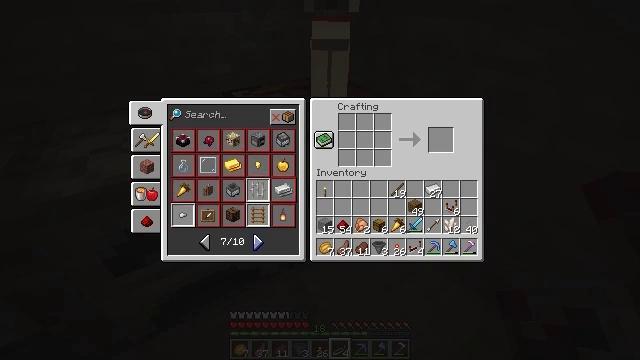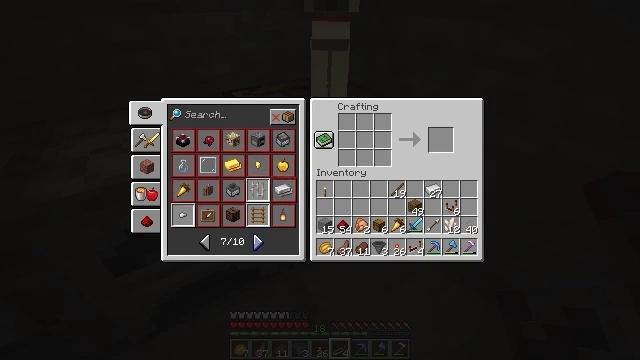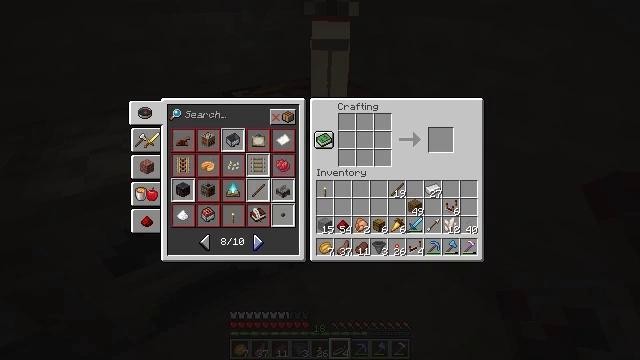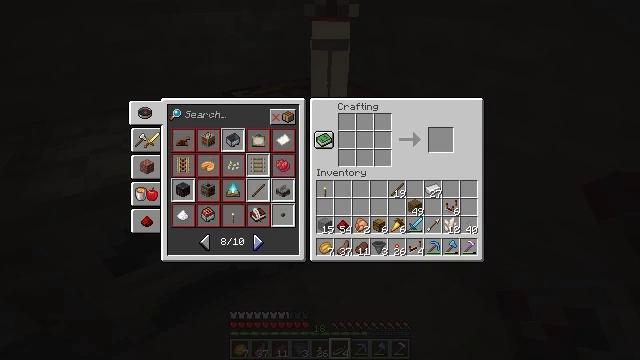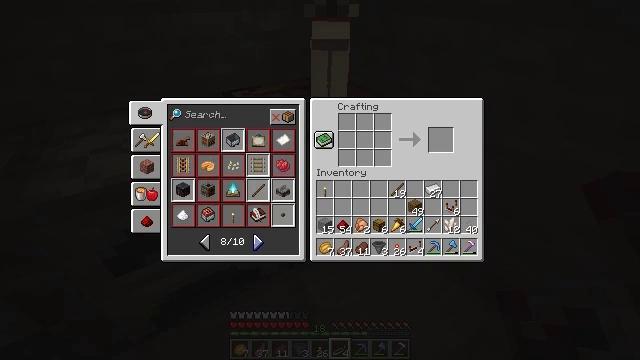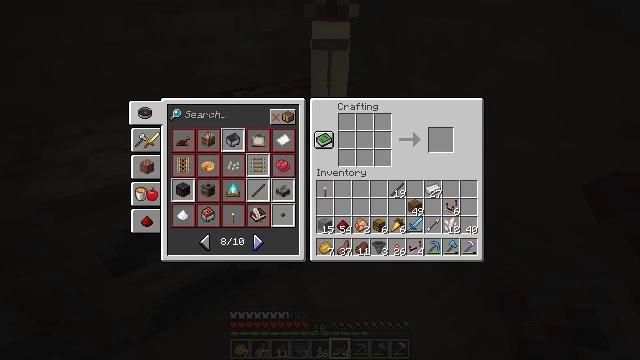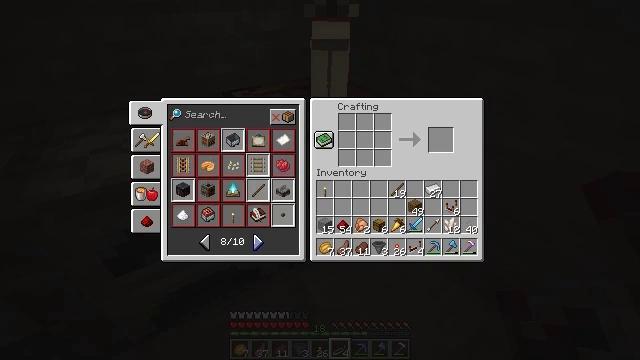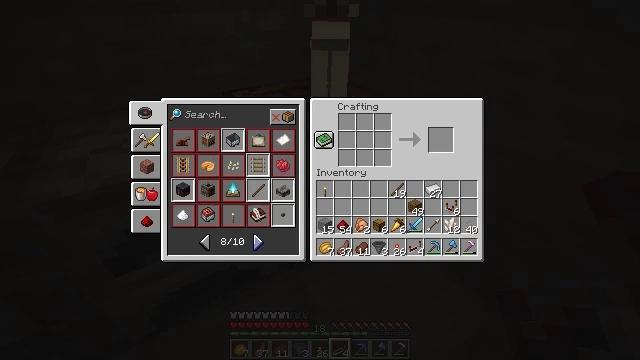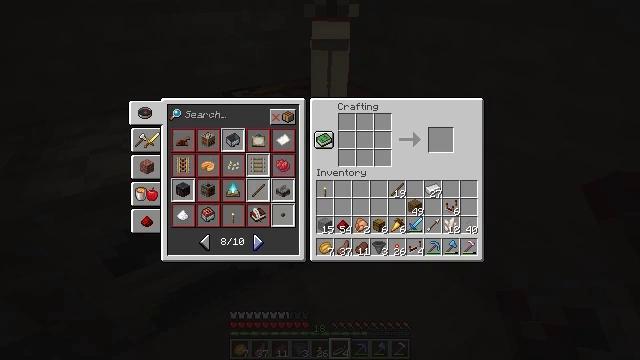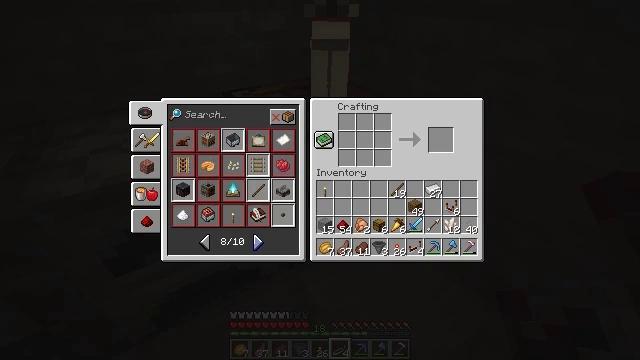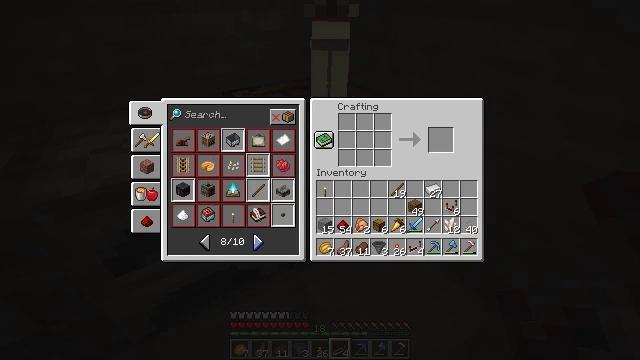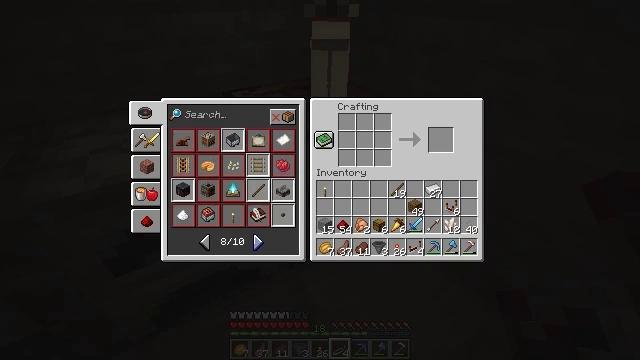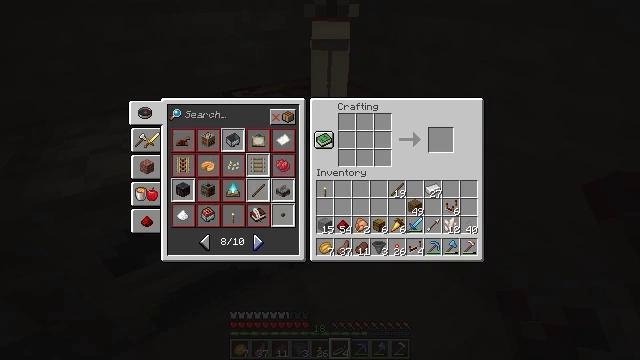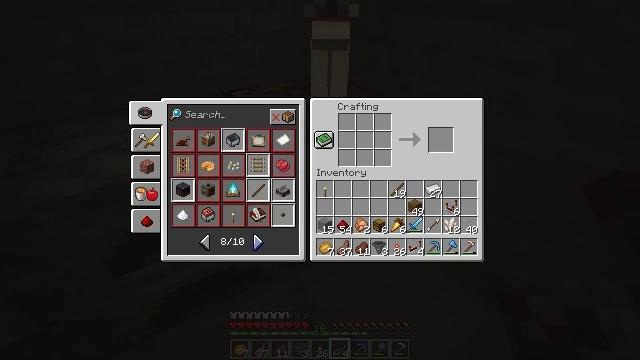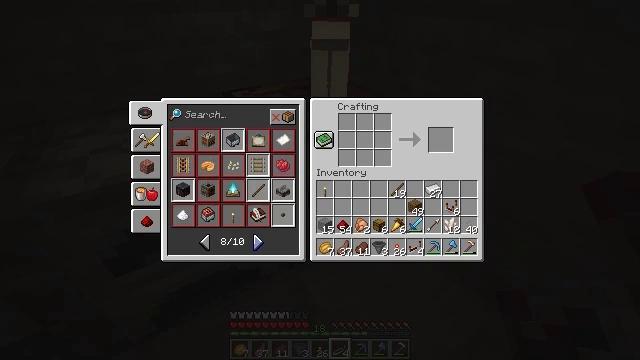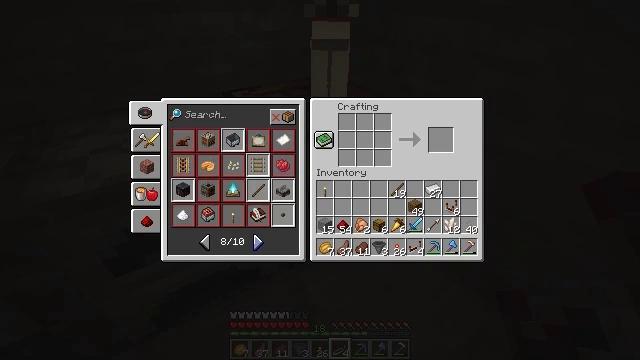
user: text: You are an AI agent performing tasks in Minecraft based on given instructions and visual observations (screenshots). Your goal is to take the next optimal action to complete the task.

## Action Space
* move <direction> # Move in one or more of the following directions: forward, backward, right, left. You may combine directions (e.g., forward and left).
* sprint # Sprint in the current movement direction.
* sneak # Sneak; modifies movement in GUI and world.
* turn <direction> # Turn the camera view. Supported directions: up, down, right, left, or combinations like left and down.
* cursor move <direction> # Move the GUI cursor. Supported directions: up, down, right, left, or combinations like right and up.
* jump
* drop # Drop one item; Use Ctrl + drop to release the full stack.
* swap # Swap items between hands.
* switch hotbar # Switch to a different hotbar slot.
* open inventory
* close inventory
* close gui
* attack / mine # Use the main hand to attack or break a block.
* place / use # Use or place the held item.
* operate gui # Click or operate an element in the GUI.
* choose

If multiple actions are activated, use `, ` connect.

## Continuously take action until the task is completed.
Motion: motion action
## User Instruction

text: Use the crafting table to create a comparator.
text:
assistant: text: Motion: no_op
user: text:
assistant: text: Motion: attack / mine
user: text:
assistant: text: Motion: attack / mine
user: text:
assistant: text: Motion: no_op
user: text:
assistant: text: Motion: no_op
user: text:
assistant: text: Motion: no_op
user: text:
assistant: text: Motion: no_op
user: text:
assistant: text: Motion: no_op
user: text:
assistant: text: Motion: no_op
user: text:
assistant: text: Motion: no_op
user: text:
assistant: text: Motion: no_op
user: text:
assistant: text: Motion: no_op
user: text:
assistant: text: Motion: no_op
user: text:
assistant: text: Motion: no_op
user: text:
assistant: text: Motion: no_op
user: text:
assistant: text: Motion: attack / mine
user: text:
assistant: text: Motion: attack / mine
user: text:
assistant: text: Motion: attack / mine
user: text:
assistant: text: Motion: no_op
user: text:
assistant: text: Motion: no_op
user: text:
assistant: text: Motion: no_op
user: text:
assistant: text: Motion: no_op
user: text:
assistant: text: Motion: no_op
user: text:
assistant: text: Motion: no_op
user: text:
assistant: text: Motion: no_op
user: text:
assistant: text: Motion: no_op
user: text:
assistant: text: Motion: no_op
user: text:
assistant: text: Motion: no_op
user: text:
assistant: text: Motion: no_op
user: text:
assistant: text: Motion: no_op